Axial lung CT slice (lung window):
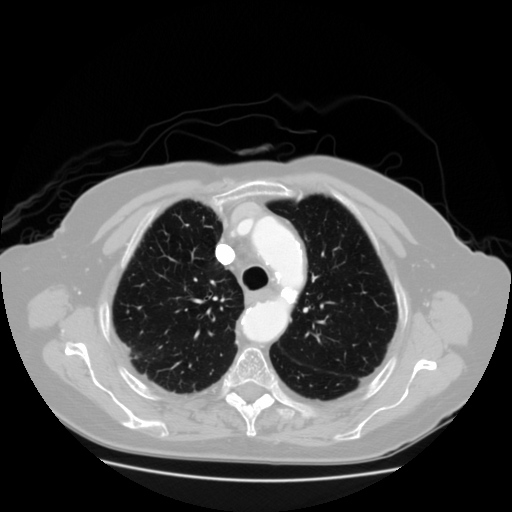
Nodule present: no